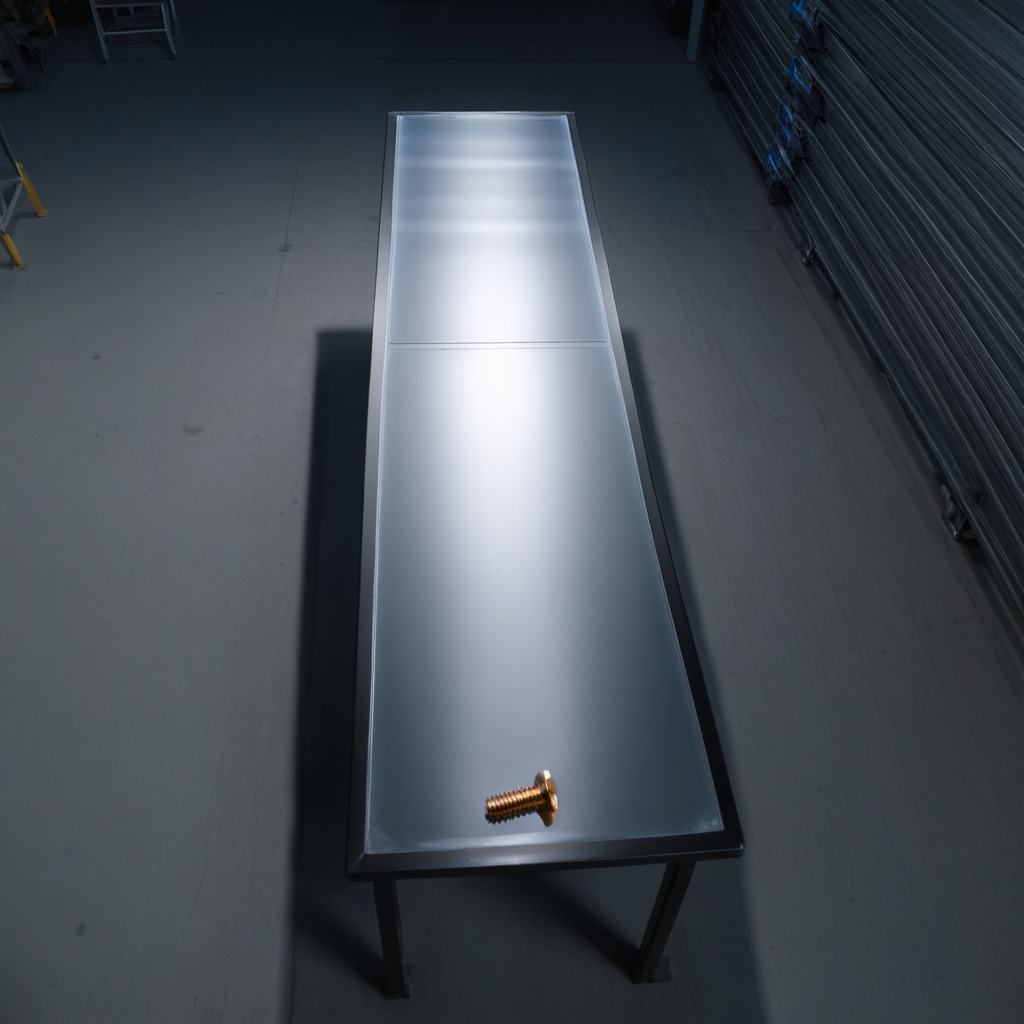
A metal screw is lying on the clean empty table in a basement in the evening.